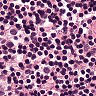
Metastatic tissue present: no